Question: I want to have 5px space between the image and its description.

I tried 'margin-left' or 'padding-left' but it doesn't do what I want to achieve, it creates the space from the begging of the container. Any idea how I can do that?
'''
#portofolio-element-image{
width: 128px;
height: 128px;
margin-bottom: 5px;
float:left;
}
#portofolio-element-description{
color: white;
text-align:justify;
margin-left: 5px;
}
'''
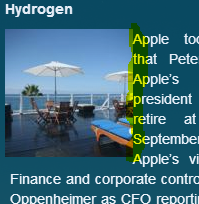
Answer: Why not use:
'''
#portofolio-element-image{
margin-right:5px;
}
'''
Adding a margin to the text will have no effect on the distance between it and the floated image, because the image falls the text element.